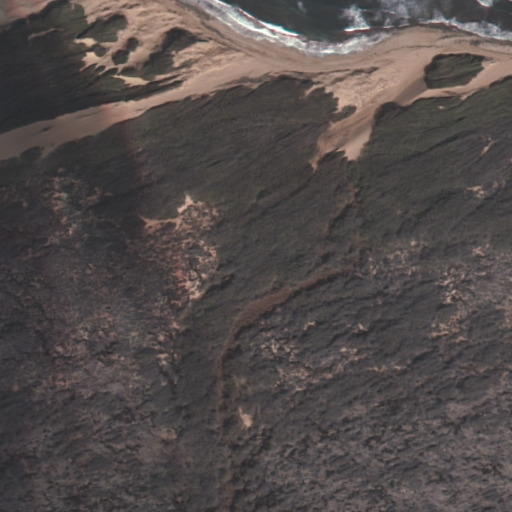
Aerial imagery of valley in Hawaii named Puumaiekahi Gulch containing only unknown